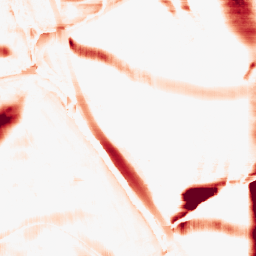
Category: morphological
Decomposition family: morphological_rect
Decomposition parameters: operation: opening
width: 50
height: 20
Upsampling method: regularized
Upsampling parameters: scale: 2
lambda_reg: 0.001
Upsampling scale: 2